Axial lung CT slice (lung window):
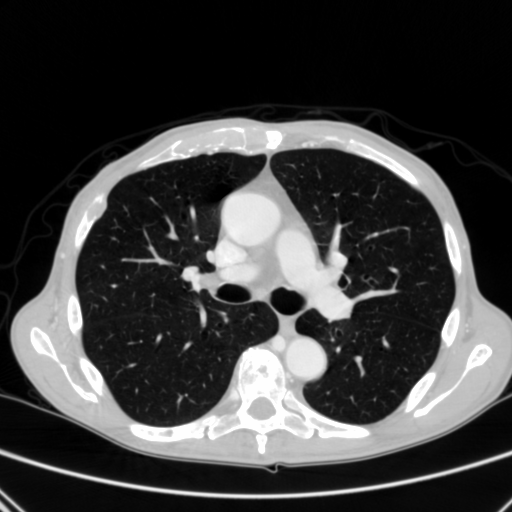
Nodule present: no